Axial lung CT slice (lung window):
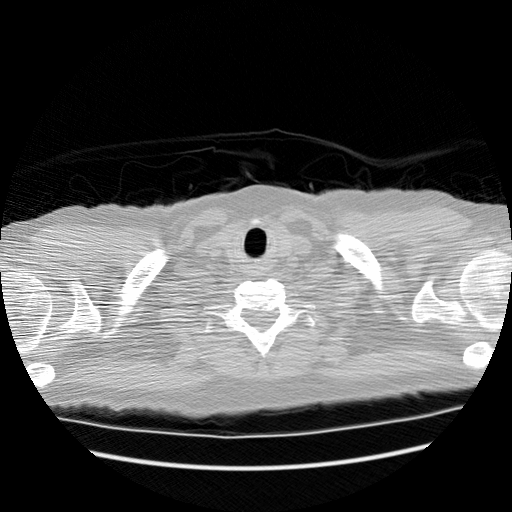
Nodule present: no